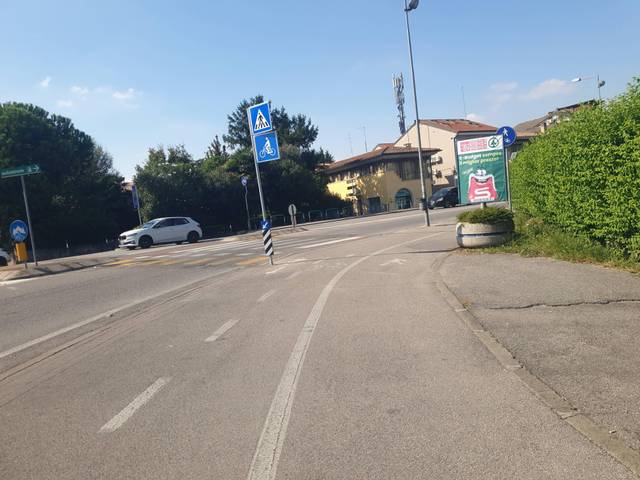
Region: Italy
Coordinates: 45.399, 11.864